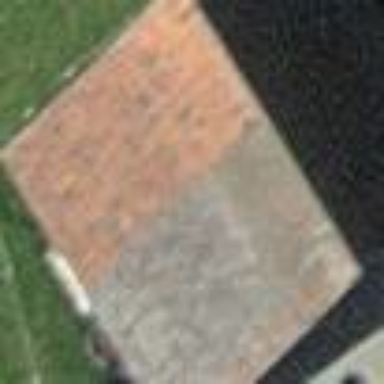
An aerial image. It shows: Rural barn.